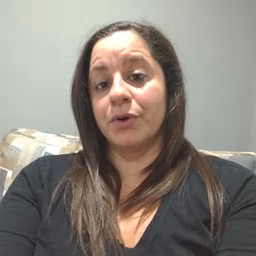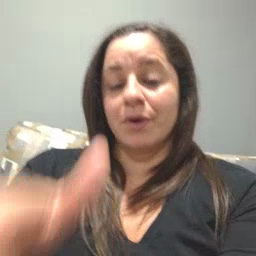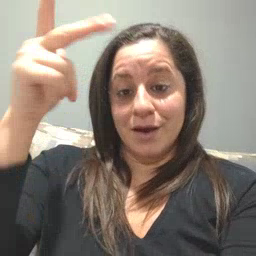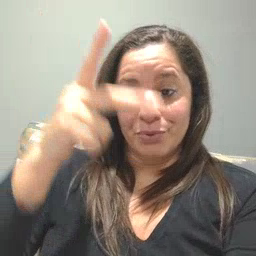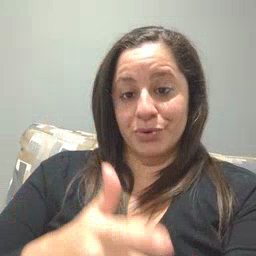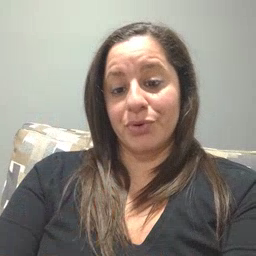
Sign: helicopter